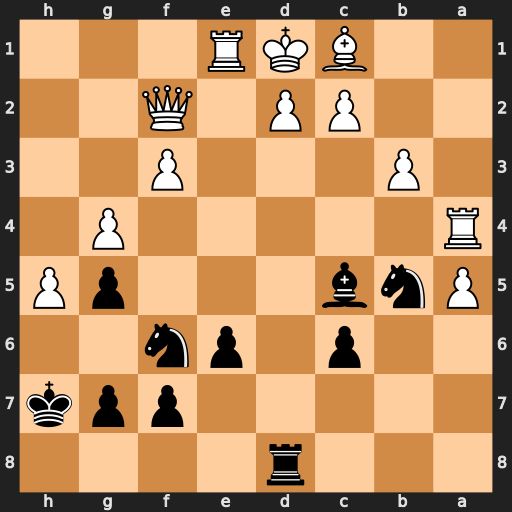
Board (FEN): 3r4/5ppk/2p1pn2/Pnb3pP/R5P1/1P3P2/2PP1Q2/2BKR3
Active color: b
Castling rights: -
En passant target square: -
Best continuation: Nc3#